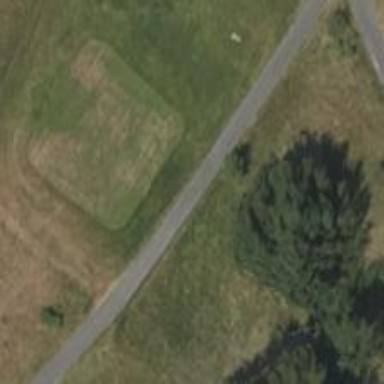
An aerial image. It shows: Golf tee.